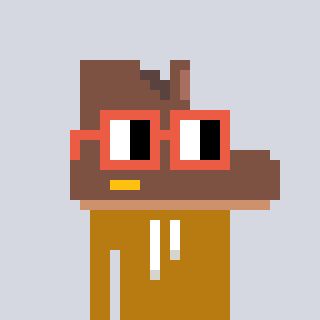
a pixel art character with square orange glasses, a boot-shaped head and a gold-colored body on a cool background